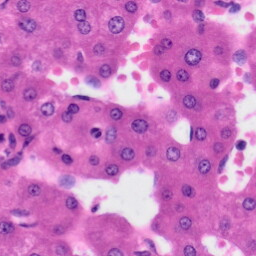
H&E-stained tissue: Liver